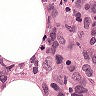
Metastatic tissue present: yes